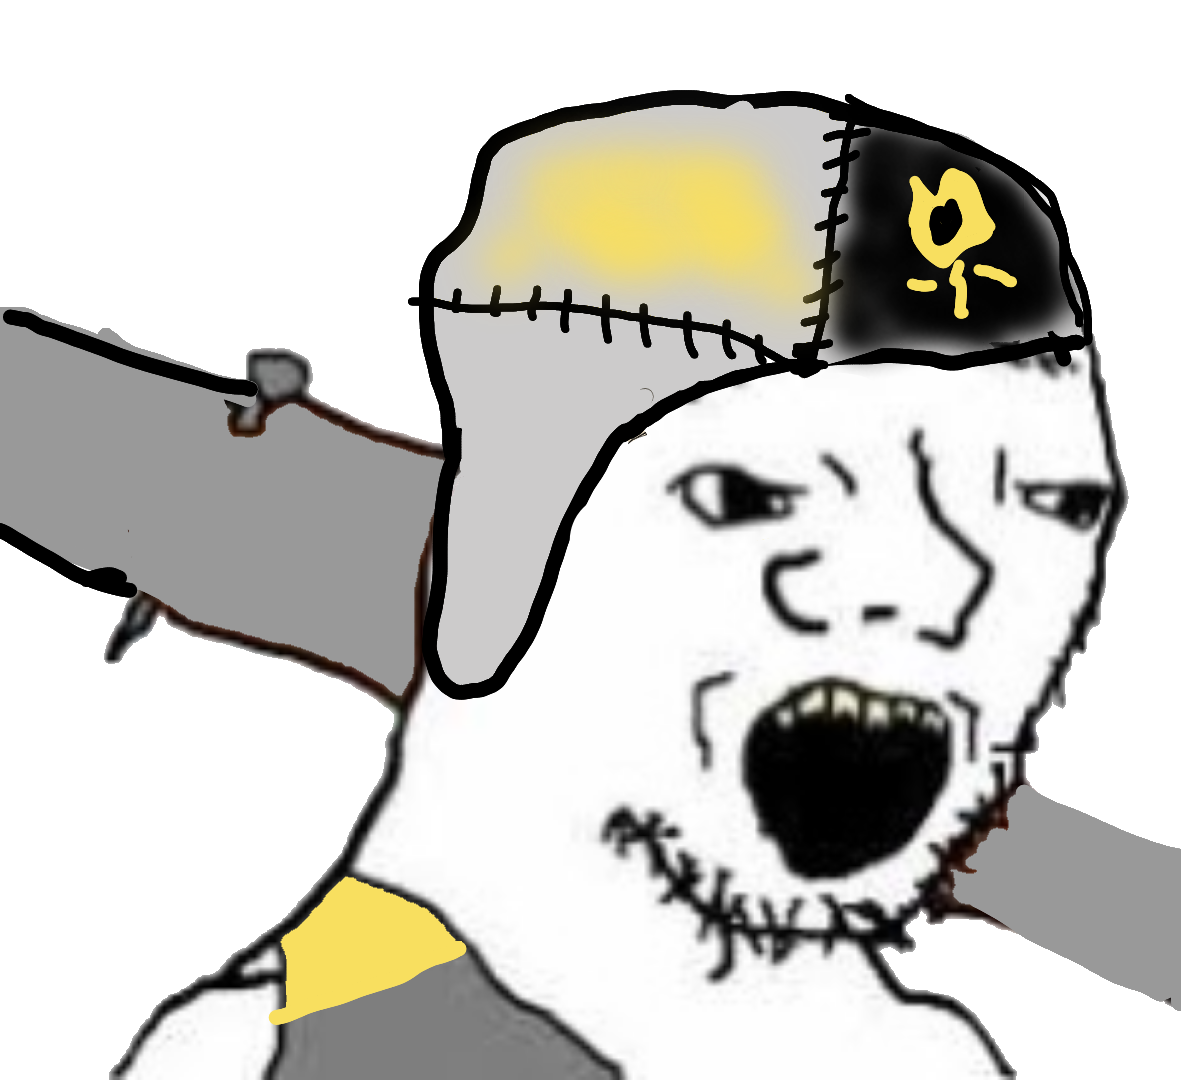
Label: 5_Grug